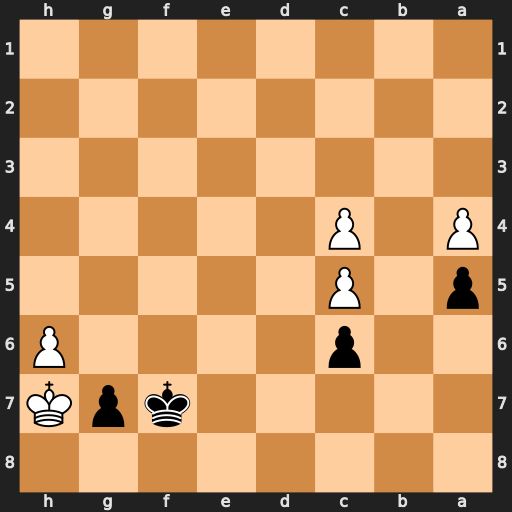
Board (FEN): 8/5kpK/2p4P/p1P5/P1P5/8/8/8
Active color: b
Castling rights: -
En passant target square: -
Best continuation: gxh6 Kxh6 Kf6 Kh7 Ke5 Kg6 Kd4